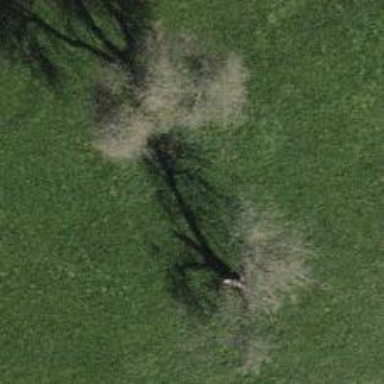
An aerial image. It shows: Agricultural area with broadleaved deciduous trees.